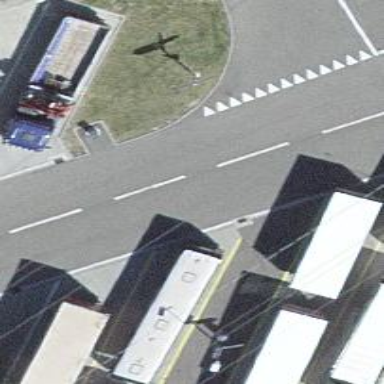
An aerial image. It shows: Uncontrolled zebra crossing on the road.